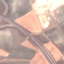
Land use / land cover: Highway